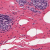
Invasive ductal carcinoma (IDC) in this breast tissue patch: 0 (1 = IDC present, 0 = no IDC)